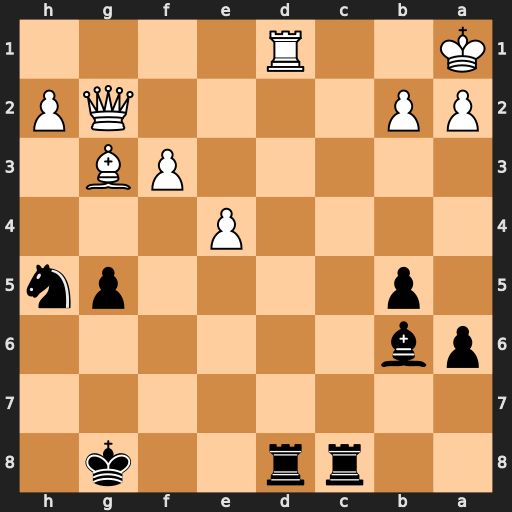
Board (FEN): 2rr2k1/8/pb6/1p4pn/4P3/5PB1/PP4QP/K2R4
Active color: b
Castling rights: -
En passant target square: -
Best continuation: Rxd1#